Question: Problem was:
Can't get just inserted data from the table. From the error message it looks like it doesn't see the first column. I know the column is there and data was inserted. I checked database. I checked if column 'Number' has some hidden space in name. No it doesn't.
Tried:
Debugged every line and everything was good together with inserting data to database.
Found the issue is almost at the end of the code:
'''
rs1.next();
String s1 = rs1.getString(1);
'''
I tried to write
'''
rs1.first();
String s1 = rs1.getString(1);
'''
or
'''
rs1.first();
String s1 = rs1.getString("Number");
'''
'''
package mypackage;
import java.sql.Connection;
import java.sql.DriverManager;
import java.sql.PreparedStatement;
import java.sql.ResultSet;
import java.sql.SQLException;
import java.sql.Statement;
import java.util.Collections;
import java.util.LinkedList;
import javax.ws.rs.GET;
import javax.ws.rs.Path;
import javax.ws.rs.PathParam;
import javax.ws.rs.QueryParam;
import javax.ws.rs.core.Response;
@Path("/query")
public class CList {
private LinkedList<SMember> contacts;
public CList() {
contacts = new LinkedList();
}
@GET
@Path("/{CList}")
public Response addCLocation(@QueryParam("employeeId") String eId) throws SQLException{
String dataSourceName = "DBname";
String dbURL = "jdbc:mysql://localhost:3306/" + dataSourceName;
String result = "";
Connection con = null;
PreparedStatement ps0 = null, ps = null;
ResultSet rs = null, rs1 = null;
String id = eId;
try {
try{
//Database Connector Driver
Class.forName("com.mysql.jdbc.Driver");
//Connection variables: dbPath, userName, password
con = (Connection)
DriverManager.getConnection(dbURL,"someusername","somepassword");
System.out.println("We are connected to database");
//SQL Statement to Execute
System.out.print(id);
s = con.prepareStatement("SELECT 1 FROM CList WHERE Number=?");
s.setString(1, eId);
rs = s.executeQuery();
//Parse SQL Response
if(!rs.next()) {
SMember sm = new SMember();
ps = (PreparedStatement) con.prepareStatement("INSERT
INTO Contact_List (Number, First_Name, Last_Name, Phone_Number) " +
"VALUES (?,?,?,?)");
ps.setString(1,sm.getEmployeeID());
ps.setString(2,sm.getFirstName());
ps.setString(3,sm.getLastName());
ps.setString(4,sm.getPhone());
ps.executeUpdate();
ps = con.prepareStatement("SELECT Number, First_Name,
Last_Name, Phone_Number FROM CList
WHERE Number=" + eId);
rs1 = ps.executeQuery();
while(rs1.next()){
result = "[Added contact to contact list.
Number: " + rs1.getString(1) +
"][First_Name: " + rs1.getString(2) +
"][Last_name: " + rs1.getString(3) +
"][Phone_Number: " + rs1.getString(4) +
"]
";
}
}
else {
result = "[Contact is already on the list]";
}
}
catch(Exception e) {
System.out.println("Can not connect to database");
e.printStackTrace();
}
finally {
//Close Database Connection
ps0.close();
ps.close();
con.close();
}
}
catch(Exception e) {
System.out.println(e);
}
//Return the Result to Browser
return Response.status(1000).entity(result).build();
}
'''

1234 number is unique and it is a number I want to get.
You see number should be unique. So far I am taking data from the SMember class and it always insers the same data. Purpose of my question is just to ge the information I inserted few seconds ago.
Also, there is SMember class that I didn't post here and in its constructor I initialize number, first name, last name, and phone number. Testing purpose.
I made all recommended changes but problem remains the same.
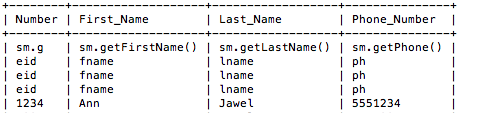
Answer: There is several issues here.
The solution to your question is that you do not let the database generate keys, that is why you cannot ask for the generated keys later.
Look at this line of your code:
'''
ps = (PreparedStatement) con.prepareStatement("INSERT INTO CList (Number, First_Name, Last_Name, Phone_Number) VALUES ('"+sm.getEmployeeID()+"', '"+sm.getFirstName()+"', '"+sm.getLastName()+"', '"+sm.getPhone()+"')", Statement.RETURN_GENERATED_KEYS);
'''
You later want to retrieve the 'Number' column's value as a generated key. You however do pass a value for that column, namely the return value of 'sm.getEmployeeID()'. If you pass a value, it will not get generated (assuming that this column is defined in database as being auto incremented.
Fixing this however, will not solve everything as your code has quite a lot of issues. Let me list the ones I can directly spot:
- - 'INSERT INTO CList (Number, First_Name, Last_Name,Phone_Number) VALUES (?,?,?,?)'- 'eId'-
Edit: As your code is kind of a mess, I have cleaned this stuff a bit and fixed the issues that I could directly find. Check if this is helping you:
'''
public Response addCLocation(String eId) throws SQLException {
String dataSourceName = "DBname";
String dbURL = "jdbc:mysql://localhost:3306/" + dataSourceName;
String result = "";
Connection con = null;
Statement s = null;
PreparedStatement ps = null;
ResultSet rs = null, rs1 = null;
String id = eId;
try {
try {
// Database Connector Driver
Class.forName("com.mysql.jdbc.Driver");
// Connection variables: dbPath, userName, password
con = DriverManager.getConnection(dbURL, "someusername", "somepassword");
System.out.println("We are connected to database");
s = con.createStatement();
// SQL Statement to Execute
System.out.print(id);
PreparedStatement alreadyThere = con.prepareStatement("SELECT 1 FROM CList WHERE Number = ?");
alreadyThere.setString(1, eId);
System.out.println("0");
// Parse SQL Response
int i = 0;
if (rs.next() == false) {
SMember sm = new SMember();
ps = con
.prepareStatement("INSERT INTO Contact_List (Number, First_Name, Last_Name, Phone_Number) VALUES (?,?,?,?)");
ps.setString(1, sm.getEmployeeID());
ps.setString(2, sm.getFirstName());
ps.setString(3, sm.getLastName());
ps.setString(4, sm.getPhone());
ps.executeUpdate();
}
else {
result = "[Contact is already on the list]";
}
}
catch (Exception e) {
System.out.println("Can not connect to database");
e.printStackTrace();
}
finally {
// Close Database Connection
s.close();
ps.close();
con.close();
}
}
catch (Exception e) {
System.out.println(e);
}
// Return the Result to Browser
return Response.status(200).entity(result).build();
}
'''